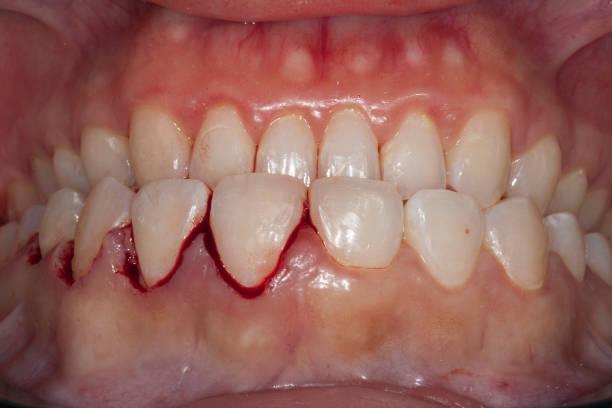
Condition: Gingivitis